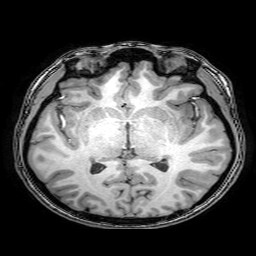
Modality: T1w
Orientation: coronal
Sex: female
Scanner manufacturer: philips
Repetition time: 0.008151 s
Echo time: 0.00373 s